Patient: sex M, age 78
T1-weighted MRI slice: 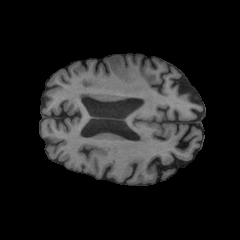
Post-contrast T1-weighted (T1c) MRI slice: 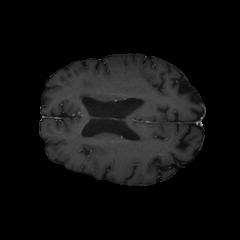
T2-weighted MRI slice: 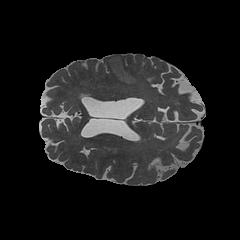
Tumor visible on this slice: yes
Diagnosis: Astrocytoma, IDH-wildtype
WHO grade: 3